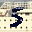
Label: 5